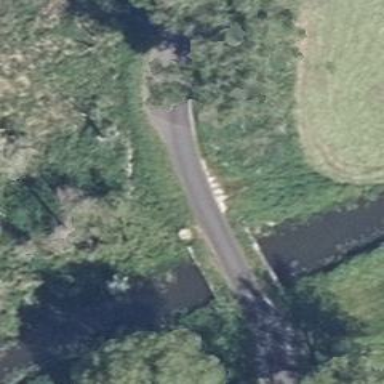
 crossing over bridge with dedicated bicycle lane."